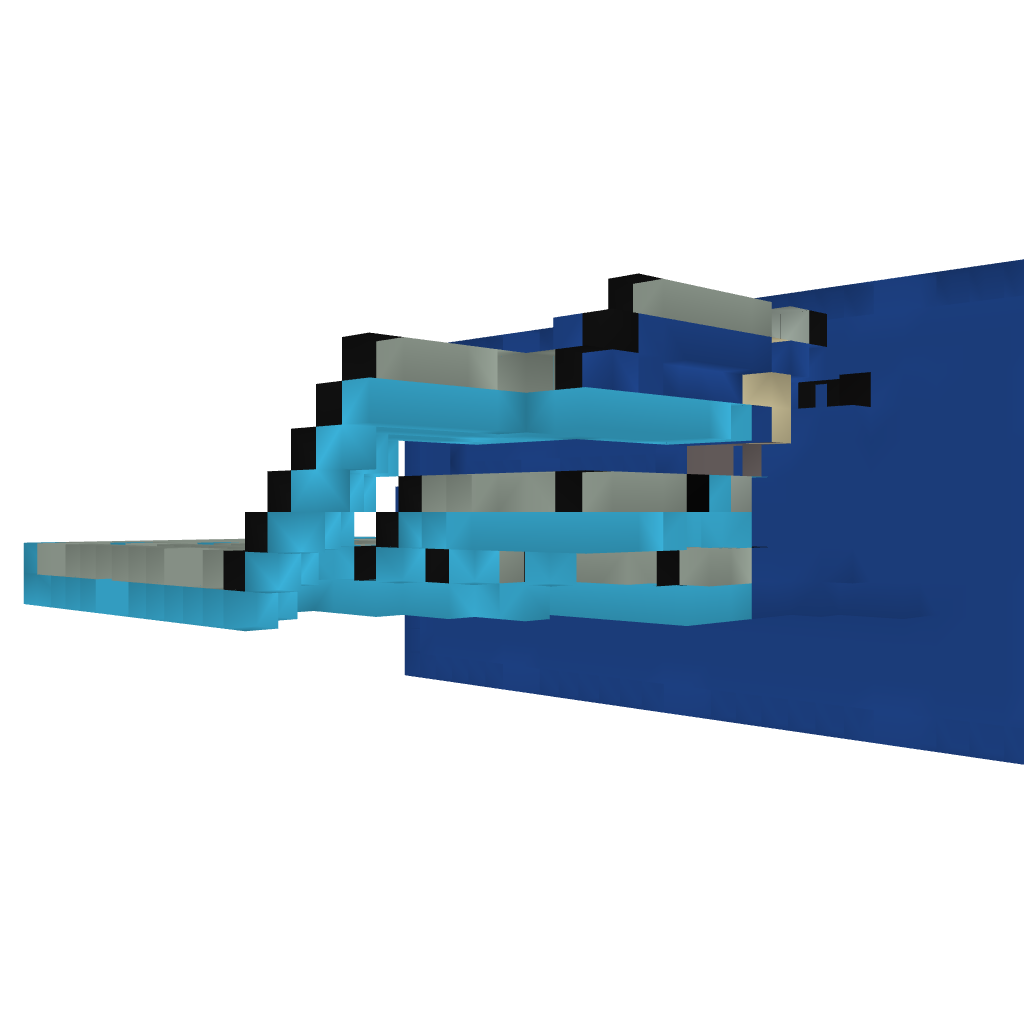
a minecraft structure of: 9-buttons with light